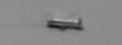
Label: fiber